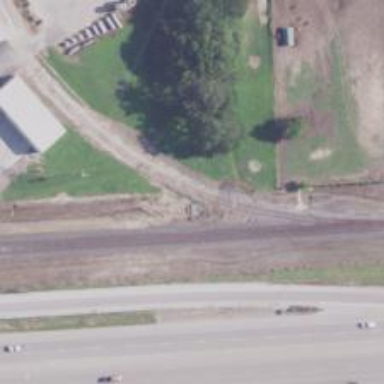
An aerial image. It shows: Railway spur service.